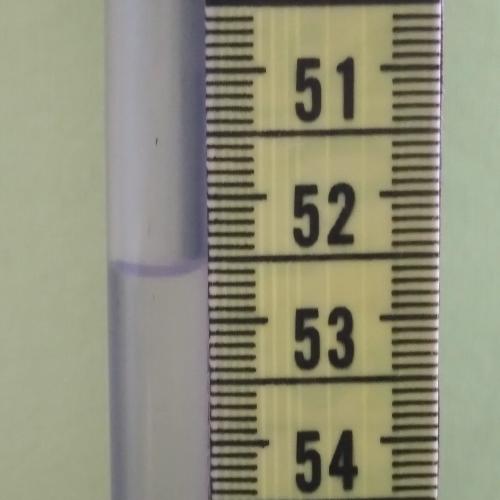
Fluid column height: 52.6 cm